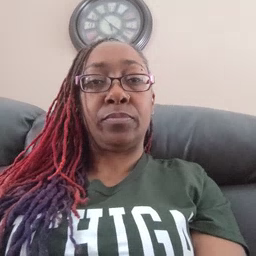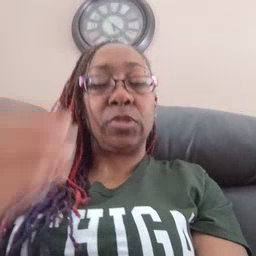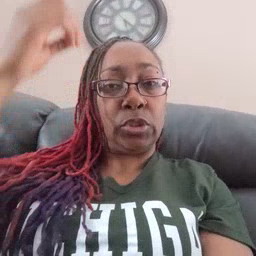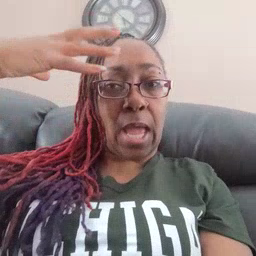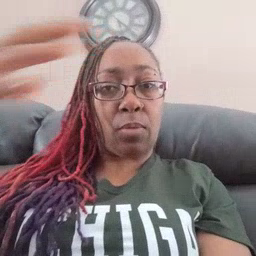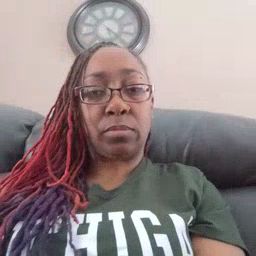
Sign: shower